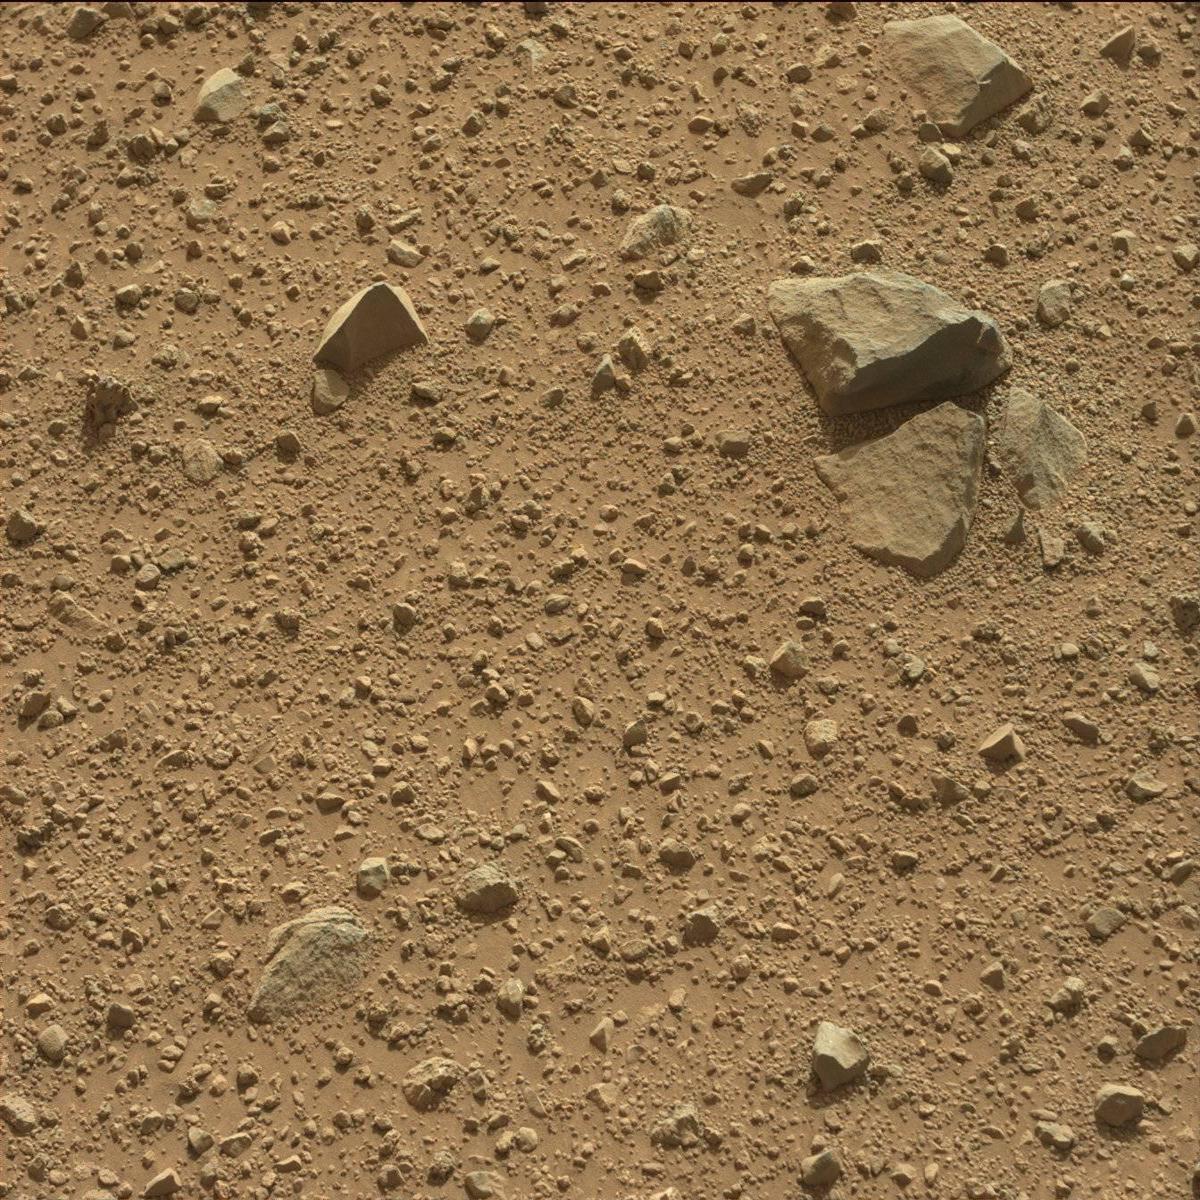
Terrain classes present: Bedrock, Rock, Sand / Soil